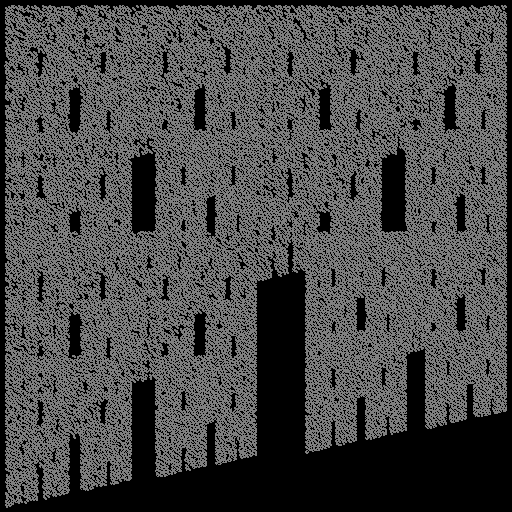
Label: castle